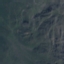
Label: HerbaceousVegetation